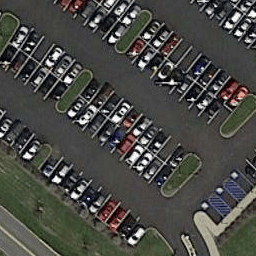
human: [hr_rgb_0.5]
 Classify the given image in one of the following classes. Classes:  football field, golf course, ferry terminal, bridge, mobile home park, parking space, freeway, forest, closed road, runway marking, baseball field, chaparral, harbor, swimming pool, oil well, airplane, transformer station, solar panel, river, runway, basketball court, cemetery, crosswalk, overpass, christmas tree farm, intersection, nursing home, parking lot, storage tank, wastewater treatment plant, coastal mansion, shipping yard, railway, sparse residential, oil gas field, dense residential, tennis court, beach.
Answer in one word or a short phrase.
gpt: parking lot